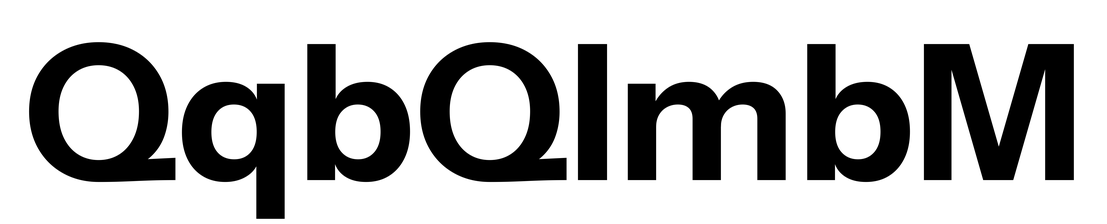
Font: InstrumentSans_Bold